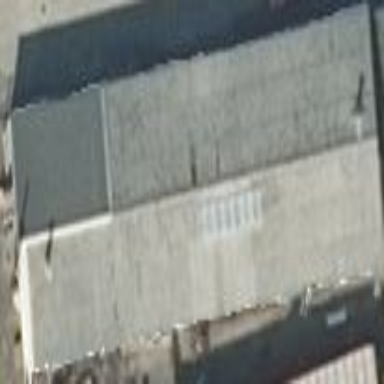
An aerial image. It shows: Building.